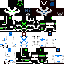
A male skeleton skin with dark skin, wearing brown helmet dressed in a green_skin armor chest and black pants, featuring a closed mouth.